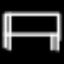
Label: bed